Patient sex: M
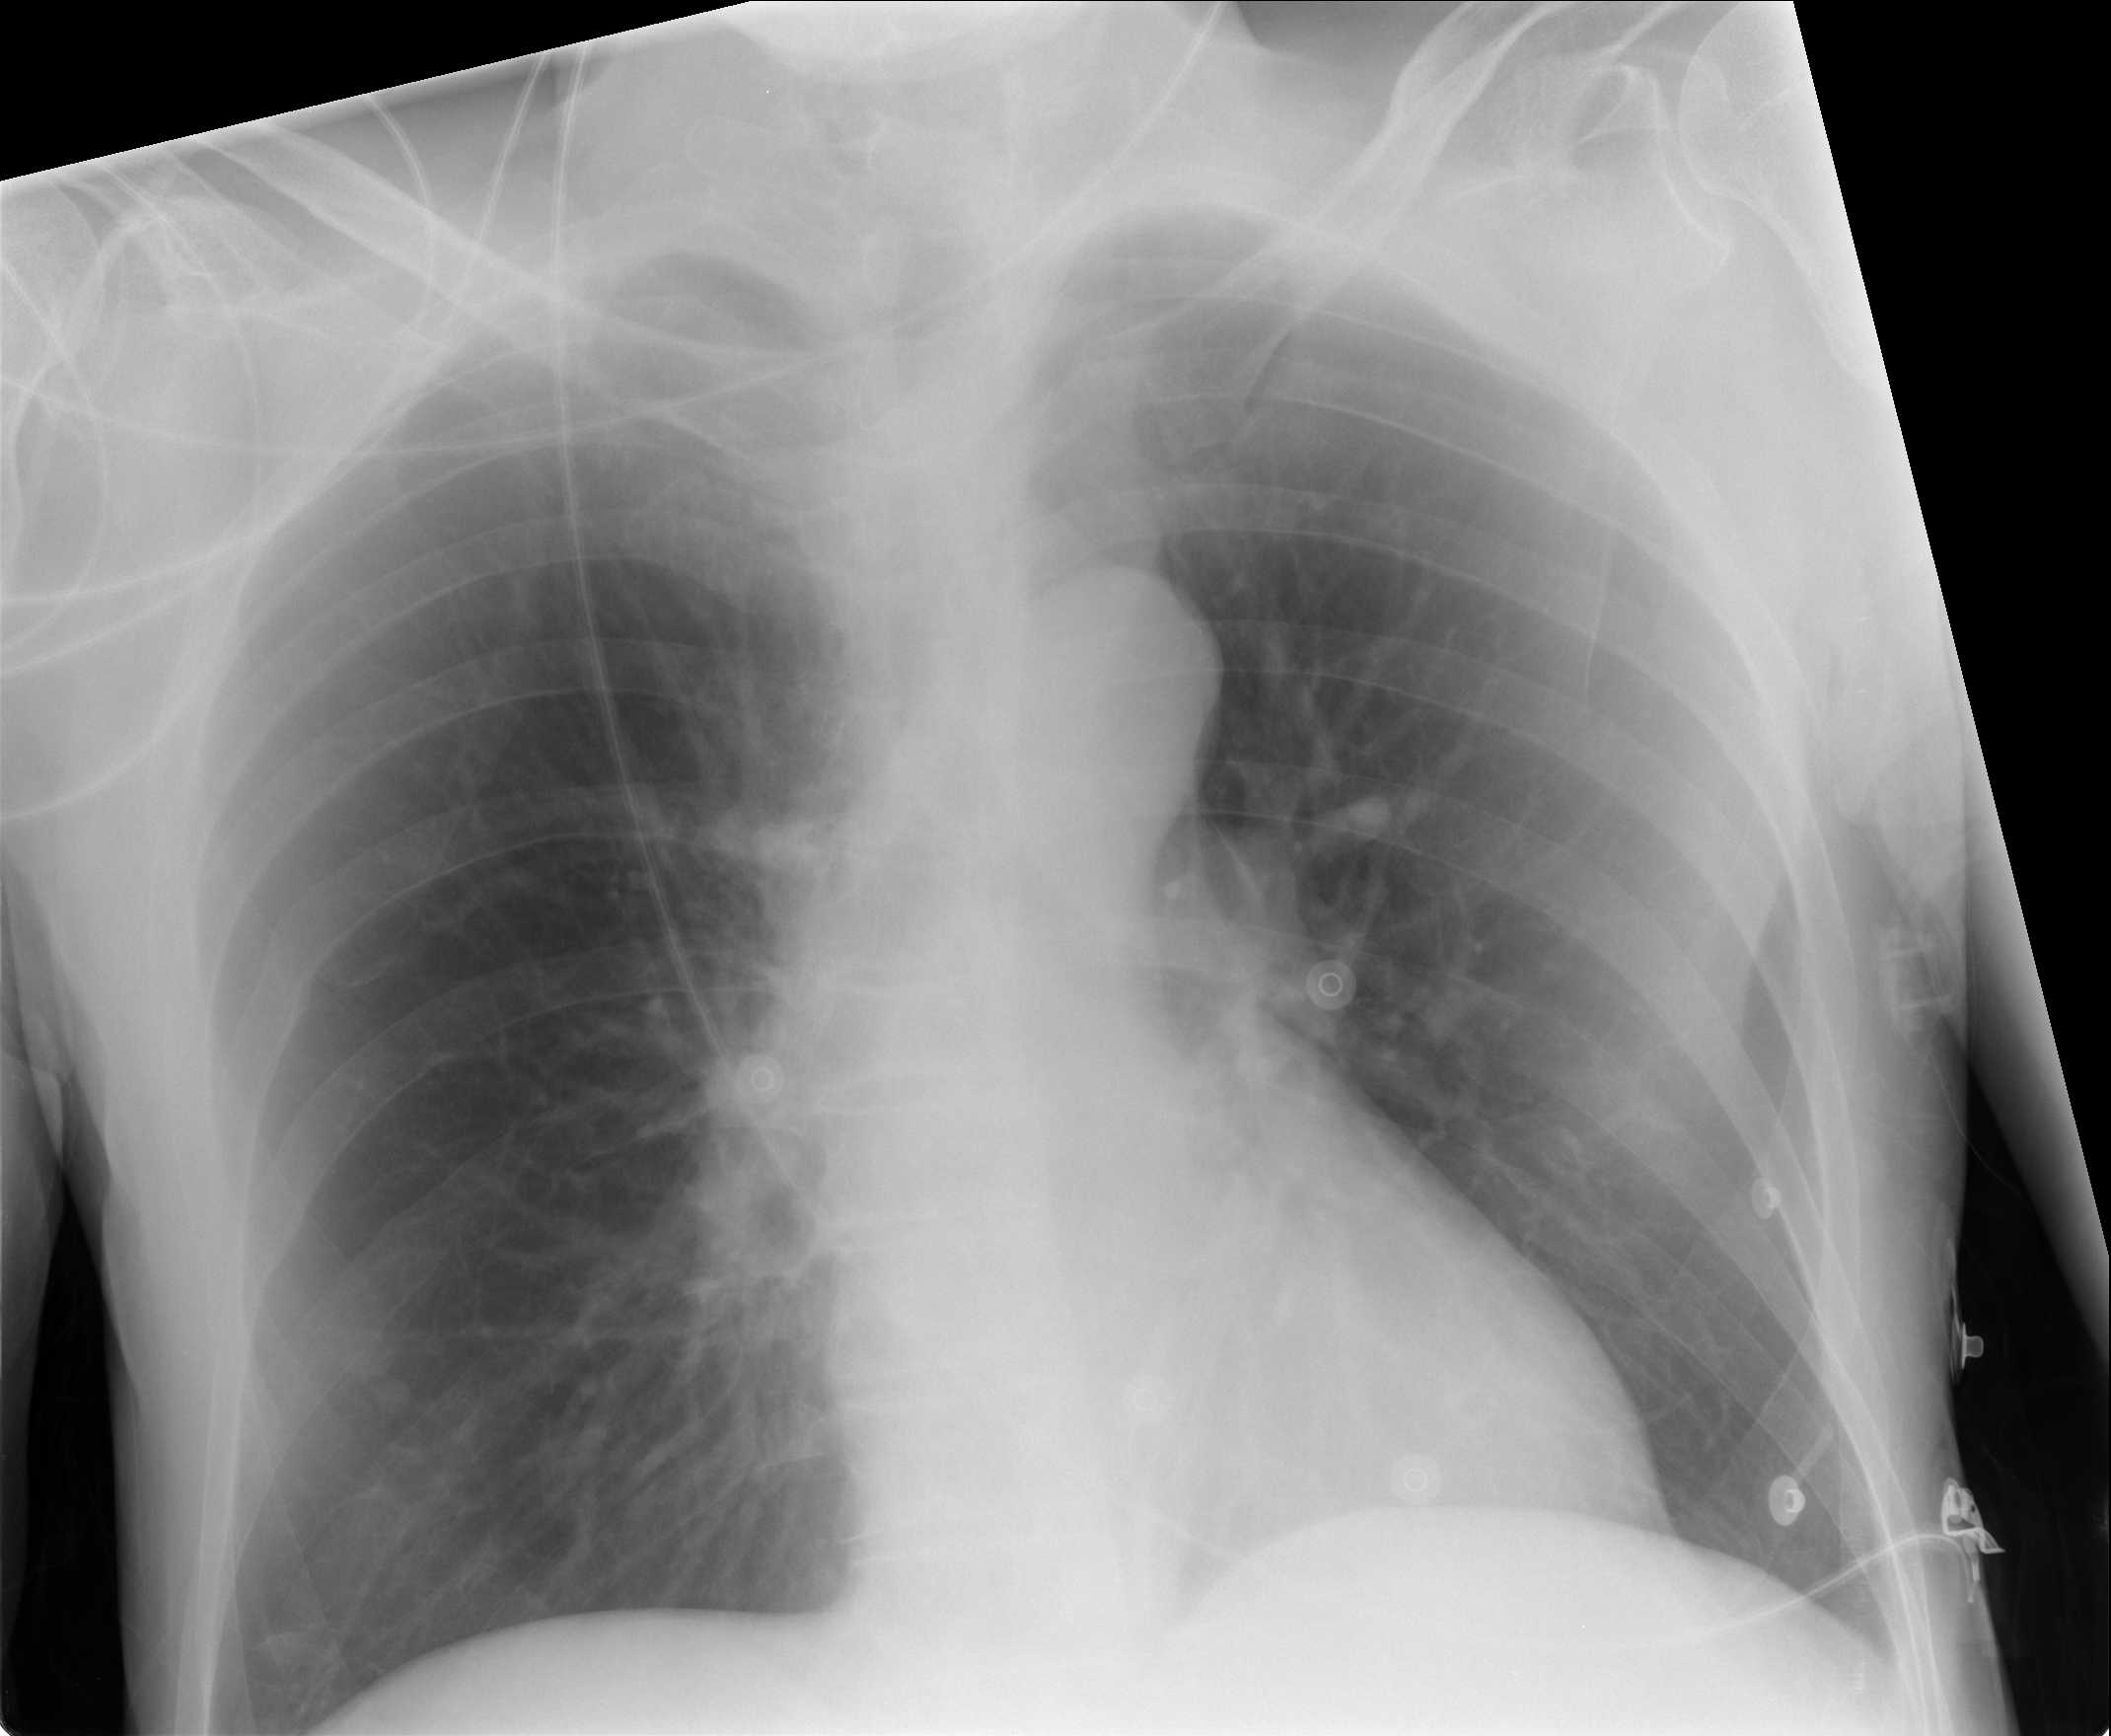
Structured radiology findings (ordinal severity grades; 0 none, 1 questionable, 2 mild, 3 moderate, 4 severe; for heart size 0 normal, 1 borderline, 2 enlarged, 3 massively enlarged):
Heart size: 2
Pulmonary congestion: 3
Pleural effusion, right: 2
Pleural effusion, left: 2
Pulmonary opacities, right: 0
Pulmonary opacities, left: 0
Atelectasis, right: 2
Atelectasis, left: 2